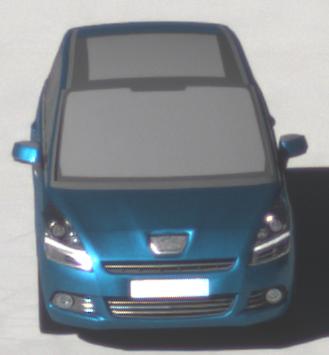
Make: Peugeot
Model: 5008 120 VTi
Detailed model: 5008 (I) Van
Model produced from: 2009/10
Model produced until: 2011/07
Doors: 5
Color: blue
Road condition: dry road
Daytime: morning or afternoon
Contrast: high contrast